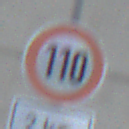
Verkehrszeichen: Geschwindigkeit110
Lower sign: Entfernungsangaben2
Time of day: MorningAfternoon
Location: Outdoor (Urban)
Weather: PartlyCloudy
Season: NotSpecified
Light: Natural